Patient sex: M
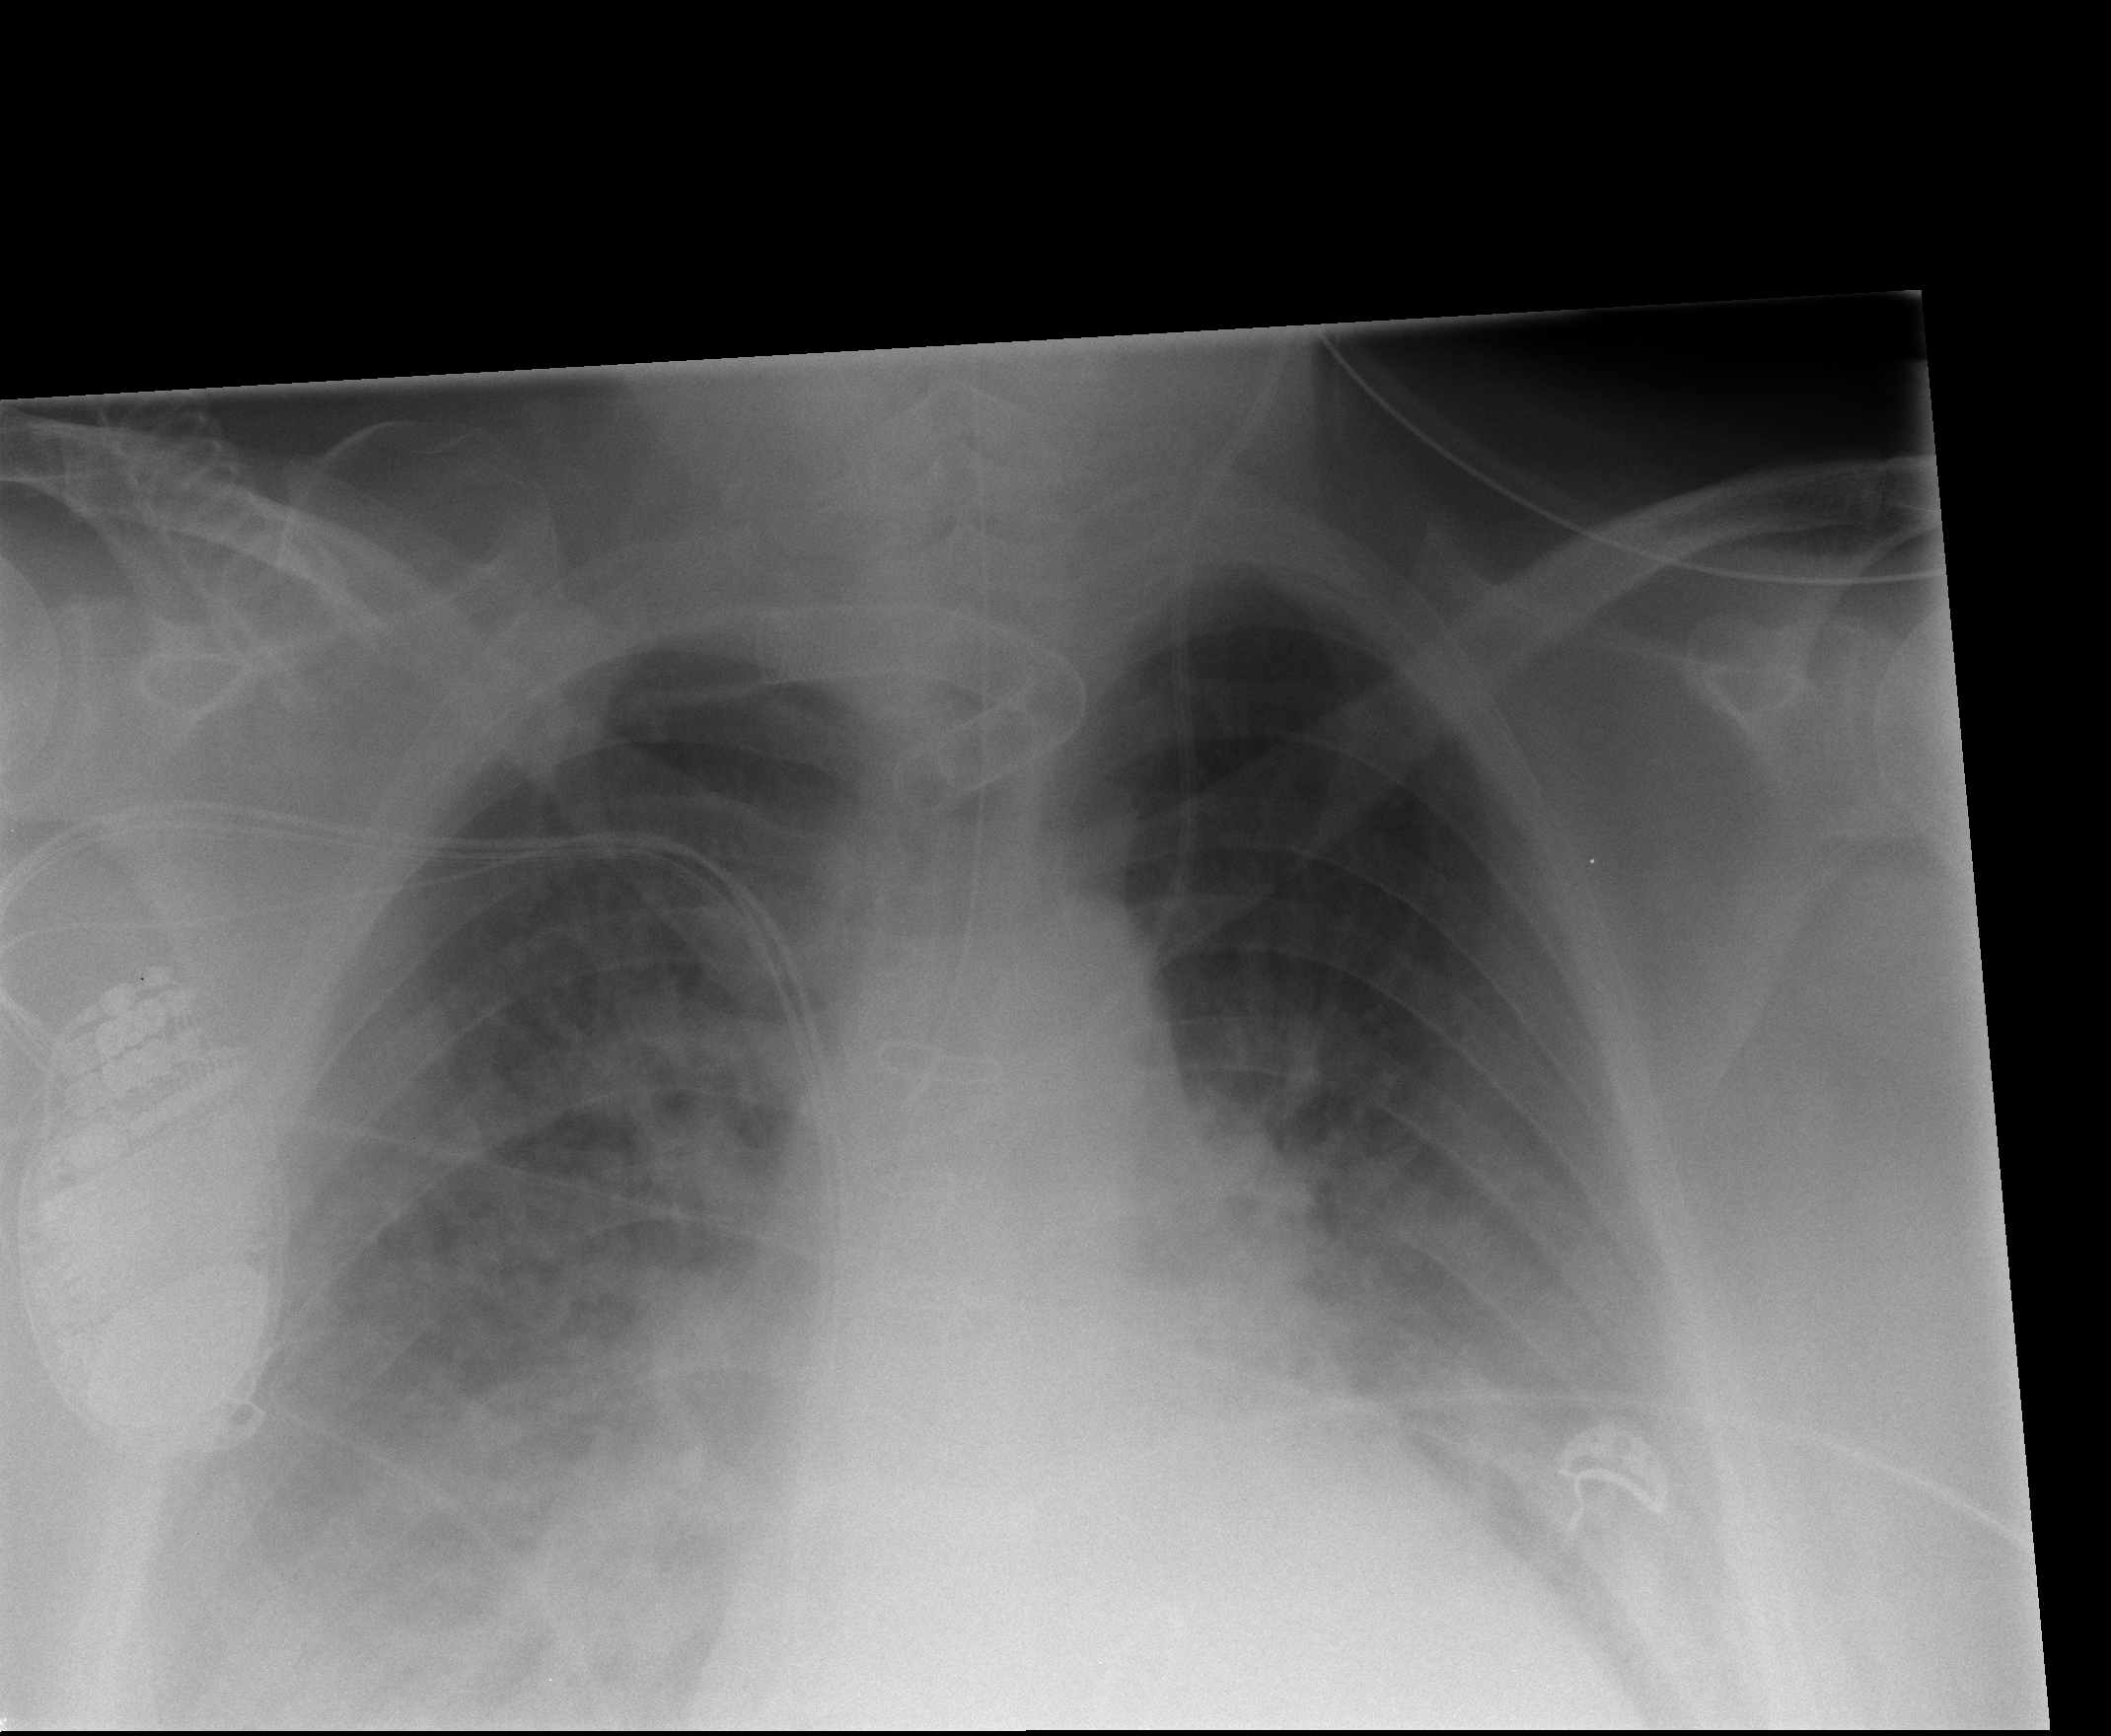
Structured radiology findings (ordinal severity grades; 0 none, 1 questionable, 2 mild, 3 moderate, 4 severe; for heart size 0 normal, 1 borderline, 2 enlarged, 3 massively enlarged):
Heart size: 2
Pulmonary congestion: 2
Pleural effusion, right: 3
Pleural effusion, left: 3
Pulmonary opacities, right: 2
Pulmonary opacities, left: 2
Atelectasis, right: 3
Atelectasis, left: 0